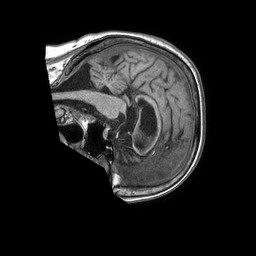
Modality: T1w
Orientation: sagittal
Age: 73
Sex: female
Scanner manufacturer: philips
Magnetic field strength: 1.5 T
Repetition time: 0.007665 s
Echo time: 0.00349 s